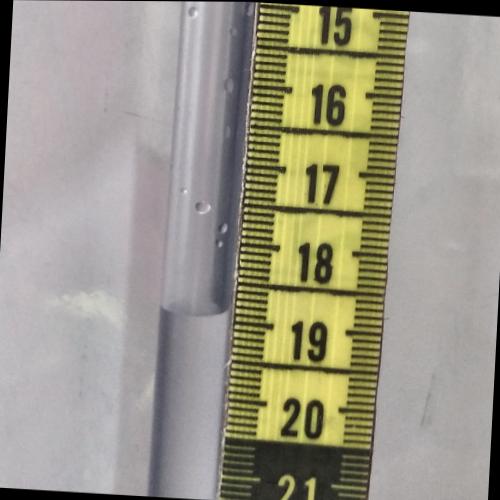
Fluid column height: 18.9 cm